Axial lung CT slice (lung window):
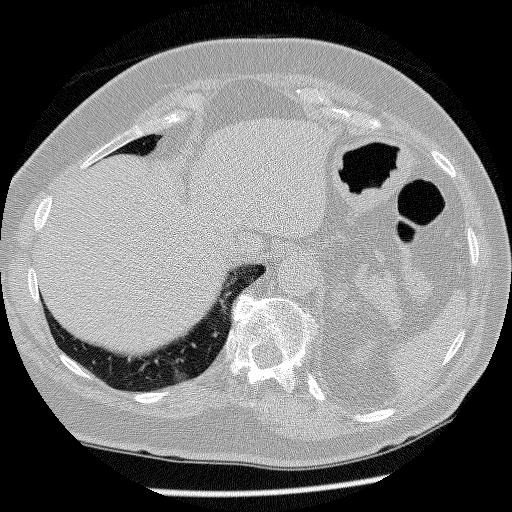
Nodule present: no